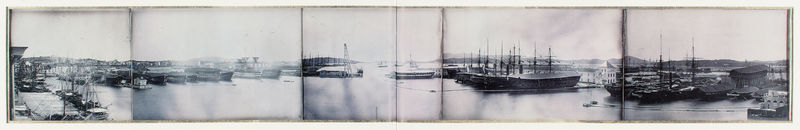
Titel: Vue de la rade de Toulon; Blick auf den Hafen von Toulon
Künstler: Marie Charles Isidore Choiselat
Schlagwörter: meer, wasser, ufer, fenster, licht, schwarz, weiss, häuser, boote, schiffe, fotos, berge, hafen, kai, masten, bucht, foto, kran, serie, verschwommen, bootshaus, teile, tiele